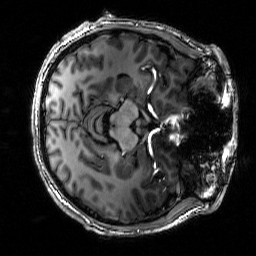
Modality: T1w
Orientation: axial
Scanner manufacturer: siemens
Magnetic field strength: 6.98 T
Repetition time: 2.28 s
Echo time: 0.00258 s